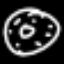
Label: donut